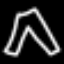
Label: pants